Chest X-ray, AP view. Patient: 73 years old, sex F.
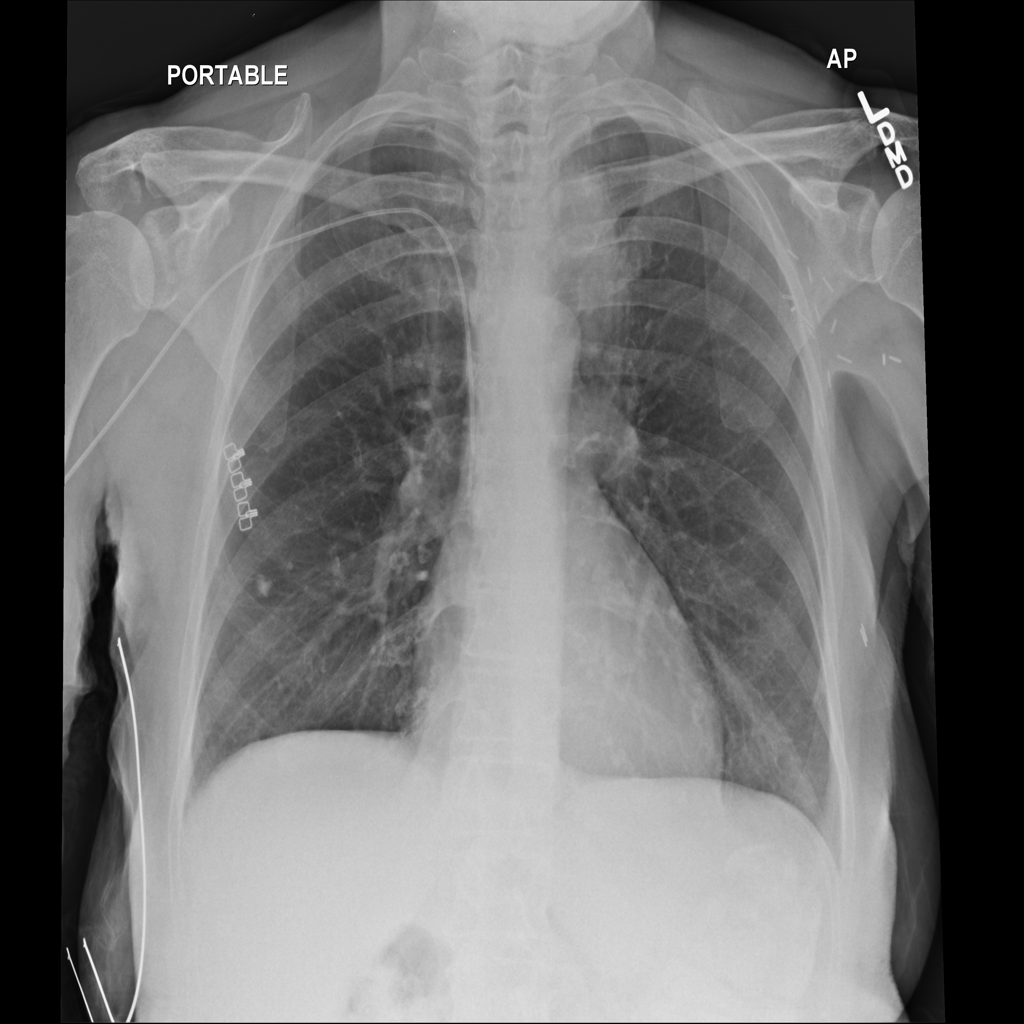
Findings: No Finding